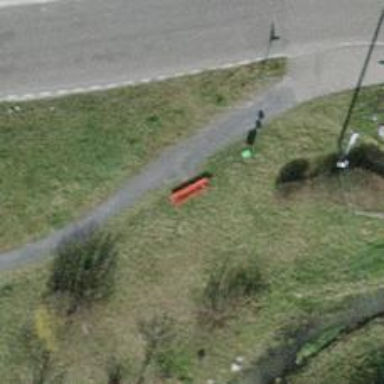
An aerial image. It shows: Red bench.